Question: I'm trying to learn ansible via an online course and I'm having some trouble with assigning variables using host_vars.
I tried looking at previous posts but none of them quite mirror my situation and with this task being the first thing the course asks me to do, I don't actually know enough about ansible to figure out how to apply what's happening.
Basically I'm trying to run the following command:
'''
ansible databases --limit db01 -m ping
'''
The command is failing with an error saying that the sudo password is missing. This makes sense to me as the class specifically instructed me to set become_ask_pass=False in the config file.
However, within the db01 file in my host_vars directory I have set become_ask_pass: True, which the class implies should be overwriting what is set in the .cfg file.
For whatever reason ansible seems to be ignoring the file. I will include the relevant files and directory structure below:
tree
'''
- ansible
-ansible.cfg
-ansible.cfg.bak
-inventory
-hosts.yml
-host_vars
-db01.yml
'''
/home/name/ansible/ansible.cfg
'''
[defaults]
inventory = /home/name/ansible/inventory/hosts.yml
[privilege_escalation]
become=True
become_method=sudo
become_user=root
'''
/home/name/ansible/inventory/hosts.yml
'''
all:
hosts:
children:
webservers:
hosts:
web01:
web02:
databases:
hosts:
db01:
db02:
'''
/home/name/ansible/inventory/host_vars/ db01.yml
'''
#Set variables for db01
---
become_ask_pass: True
'''
Lastly here is the actual error output:

I would appreciate any input as to why this might be happening
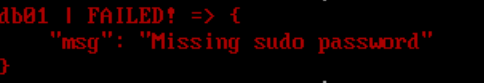
Answer: 'become_ask_pass' is not the name of an ansible variable; it is a configuration item that can be placed in 'ansible.cfg' (docs <URL> on the command line.
Ansible will only ask for the become password once, and will use that password for all hosts.
Otherwise, your setup is correct: variables placed in 'inventory/host_vars/db01.yml' will be available when running tasks on 'db01'. You could verify that right now by comparing the output of:
'''
ansible databases --limit databases -m debug -a 'var=become_ask_pass'
'''
Which will output something like:
'''
db01 | SUCCESS => {
"become_ask_pass": true
}
db02 | SUCCESS => {
"become_ask_pass": "VARIABLE IS NOT DEFINED!"
}
'''
That verifies that Ansible is correctly reading the value from your 'host_vars' file; it's just that the variable you're setting doesn't actually do anything.